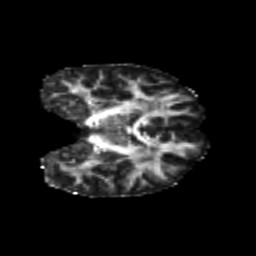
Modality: FA
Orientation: coronal
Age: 23
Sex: female
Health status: healthy
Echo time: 0.074 s